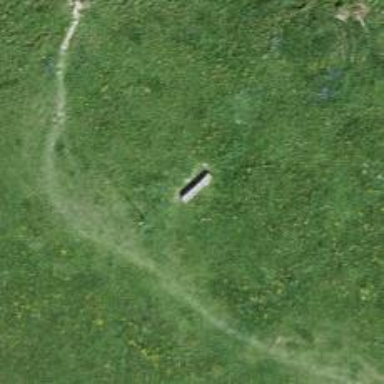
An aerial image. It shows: Bench.